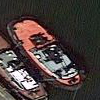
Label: civil